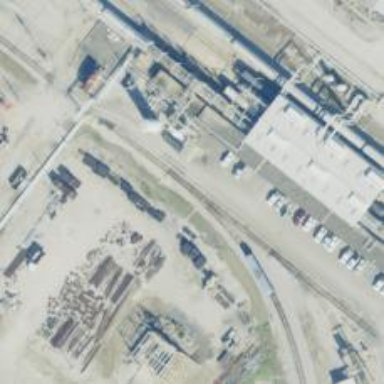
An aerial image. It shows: Railway spur service.